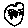
Label: car